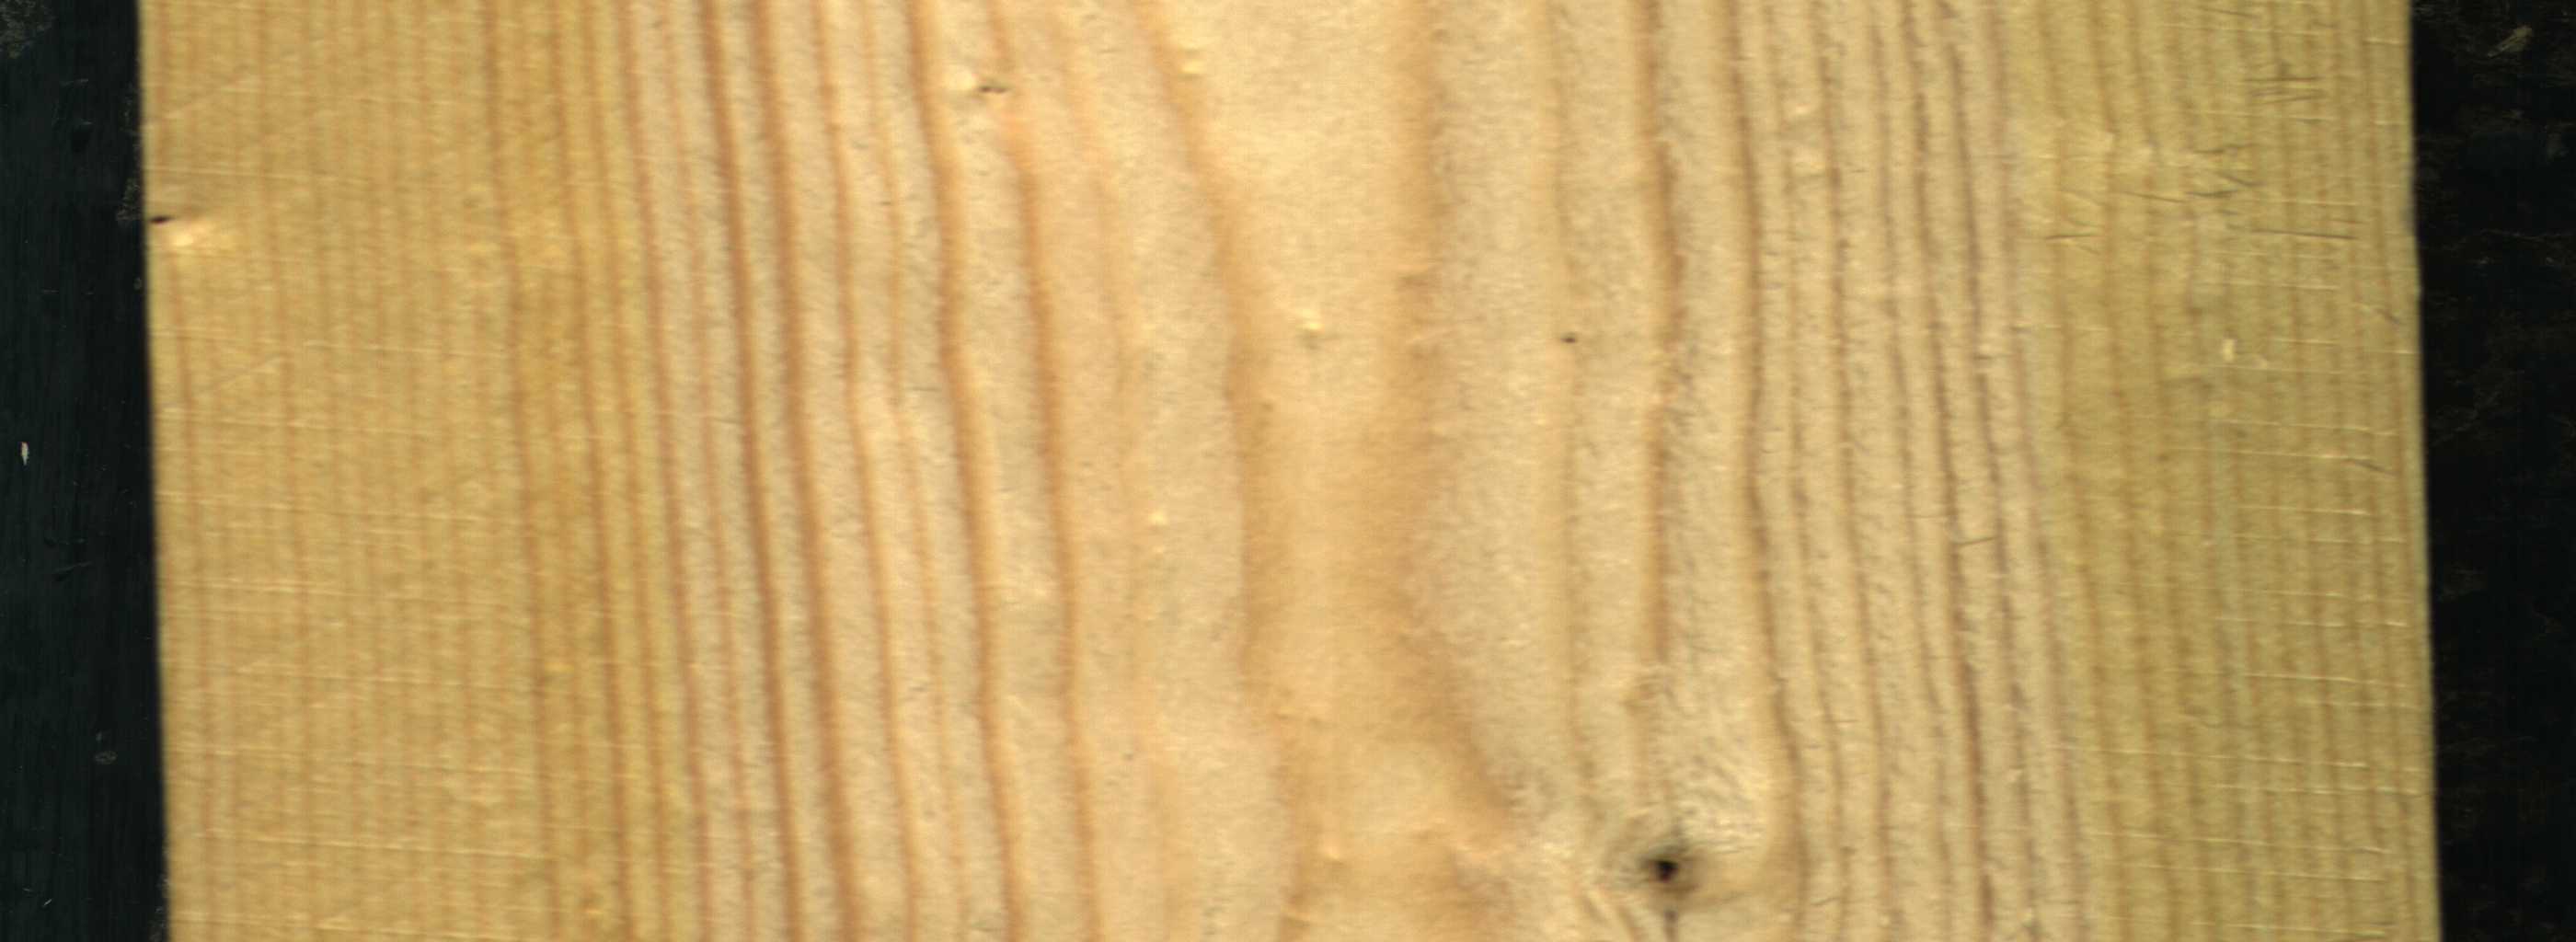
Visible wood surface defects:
Dead_Knot